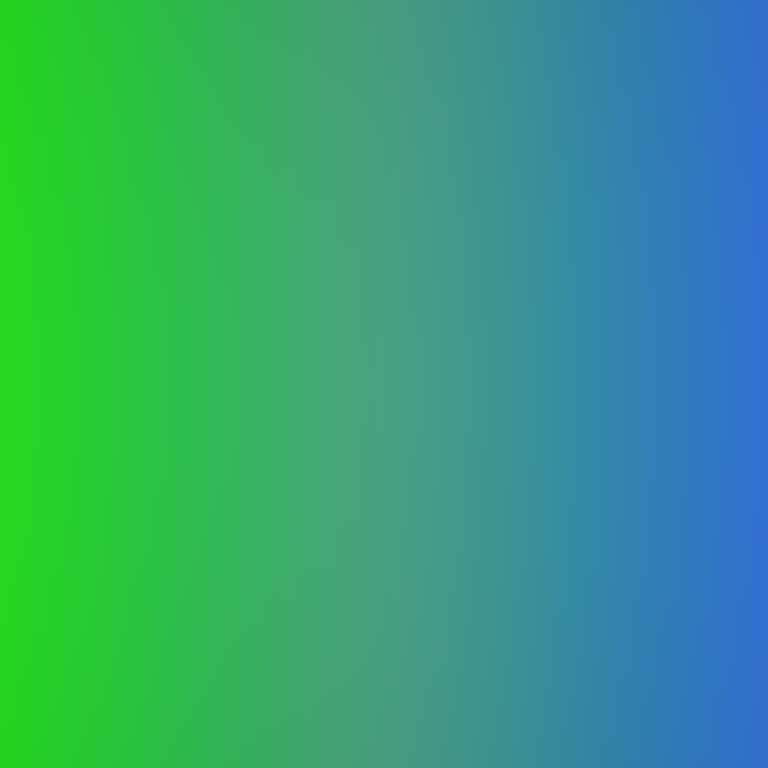
Abstract light effect, smooth gradient from vibrant green to cool blue, calm atmosphere, soft blend, no room, no furniture, no objects.